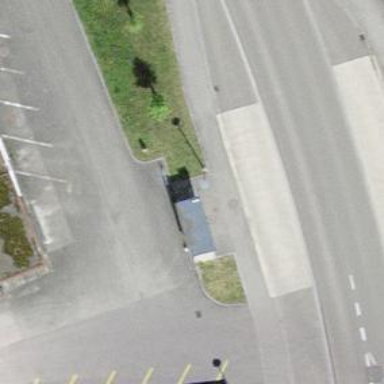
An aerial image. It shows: Bus stop with shelter. It is platform for public transport.